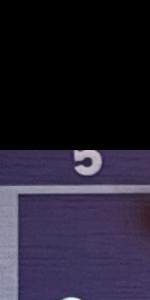
Label: Empty